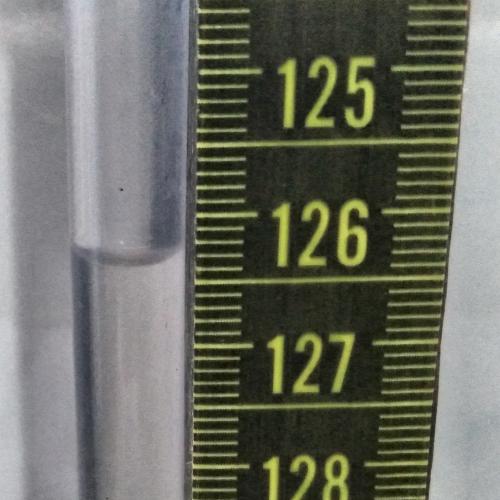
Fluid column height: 126.3 cm